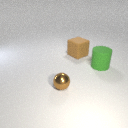
large brown rubber cube behind small brown metal sphere